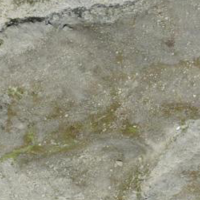
EUNIS habitat code: 31
Species observed at this site:
Montifringilla nivalis